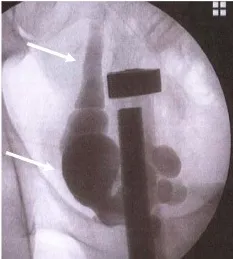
Right vasoseminal vesiculography. (b) A ureterocele and the right ureter (arrows) are contrasted.
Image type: radiology (x_ray)